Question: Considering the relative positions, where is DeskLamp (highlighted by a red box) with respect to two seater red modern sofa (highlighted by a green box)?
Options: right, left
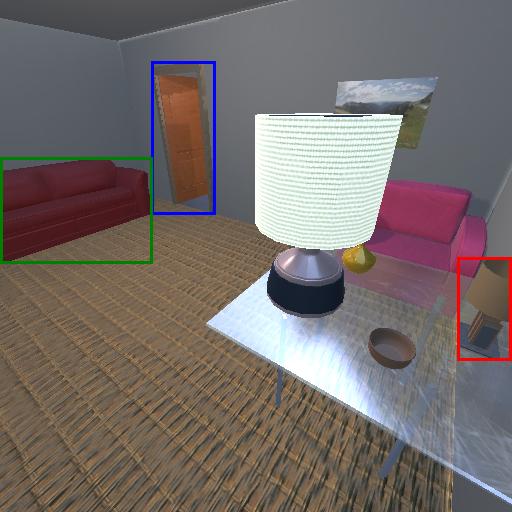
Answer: right